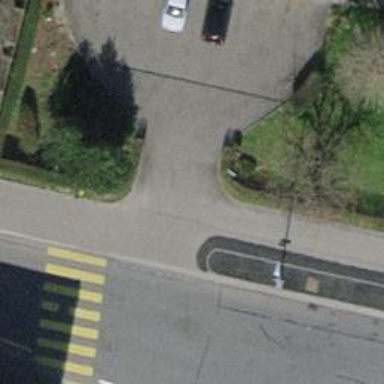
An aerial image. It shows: Post box.